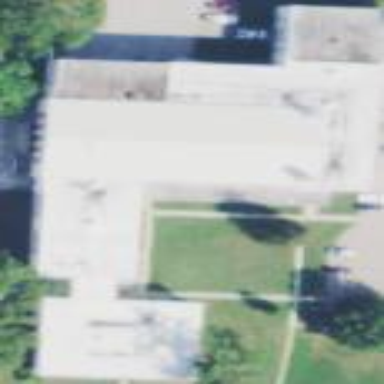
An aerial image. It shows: Public building.